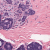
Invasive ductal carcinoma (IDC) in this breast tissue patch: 1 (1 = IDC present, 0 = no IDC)